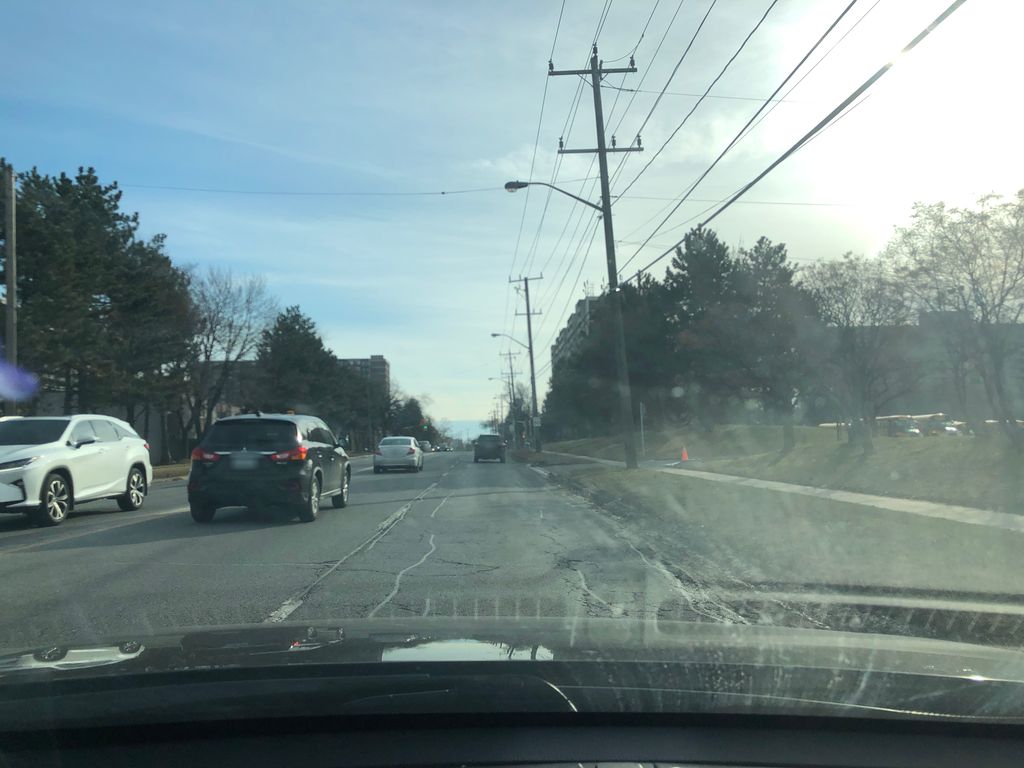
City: toronto